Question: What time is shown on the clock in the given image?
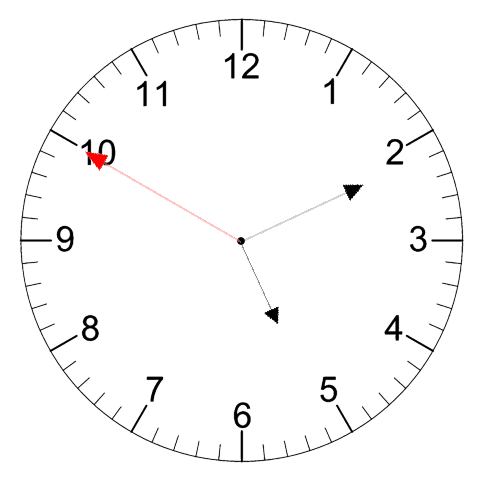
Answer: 05:10:50